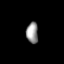
Tissue: lung
Cell type: Myeloid cells
Senescence score: 0.6373
Nuclear area (px): 246
Mean DAPI intensity: 150.138